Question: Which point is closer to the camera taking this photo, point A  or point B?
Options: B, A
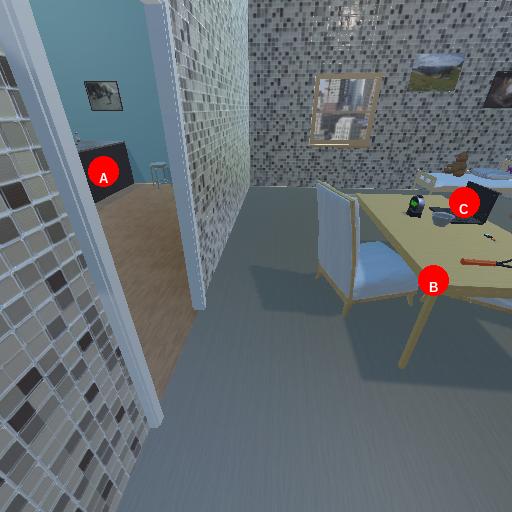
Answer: B